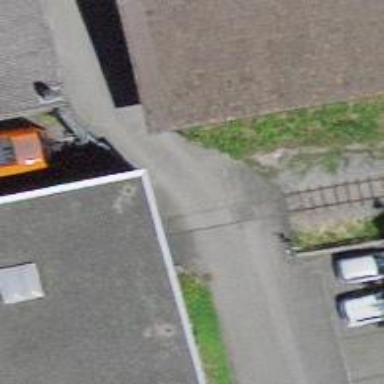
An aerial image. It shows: Narrow-gauge railway with single track running through yard. The railway is electrified with contact line.